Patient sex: M
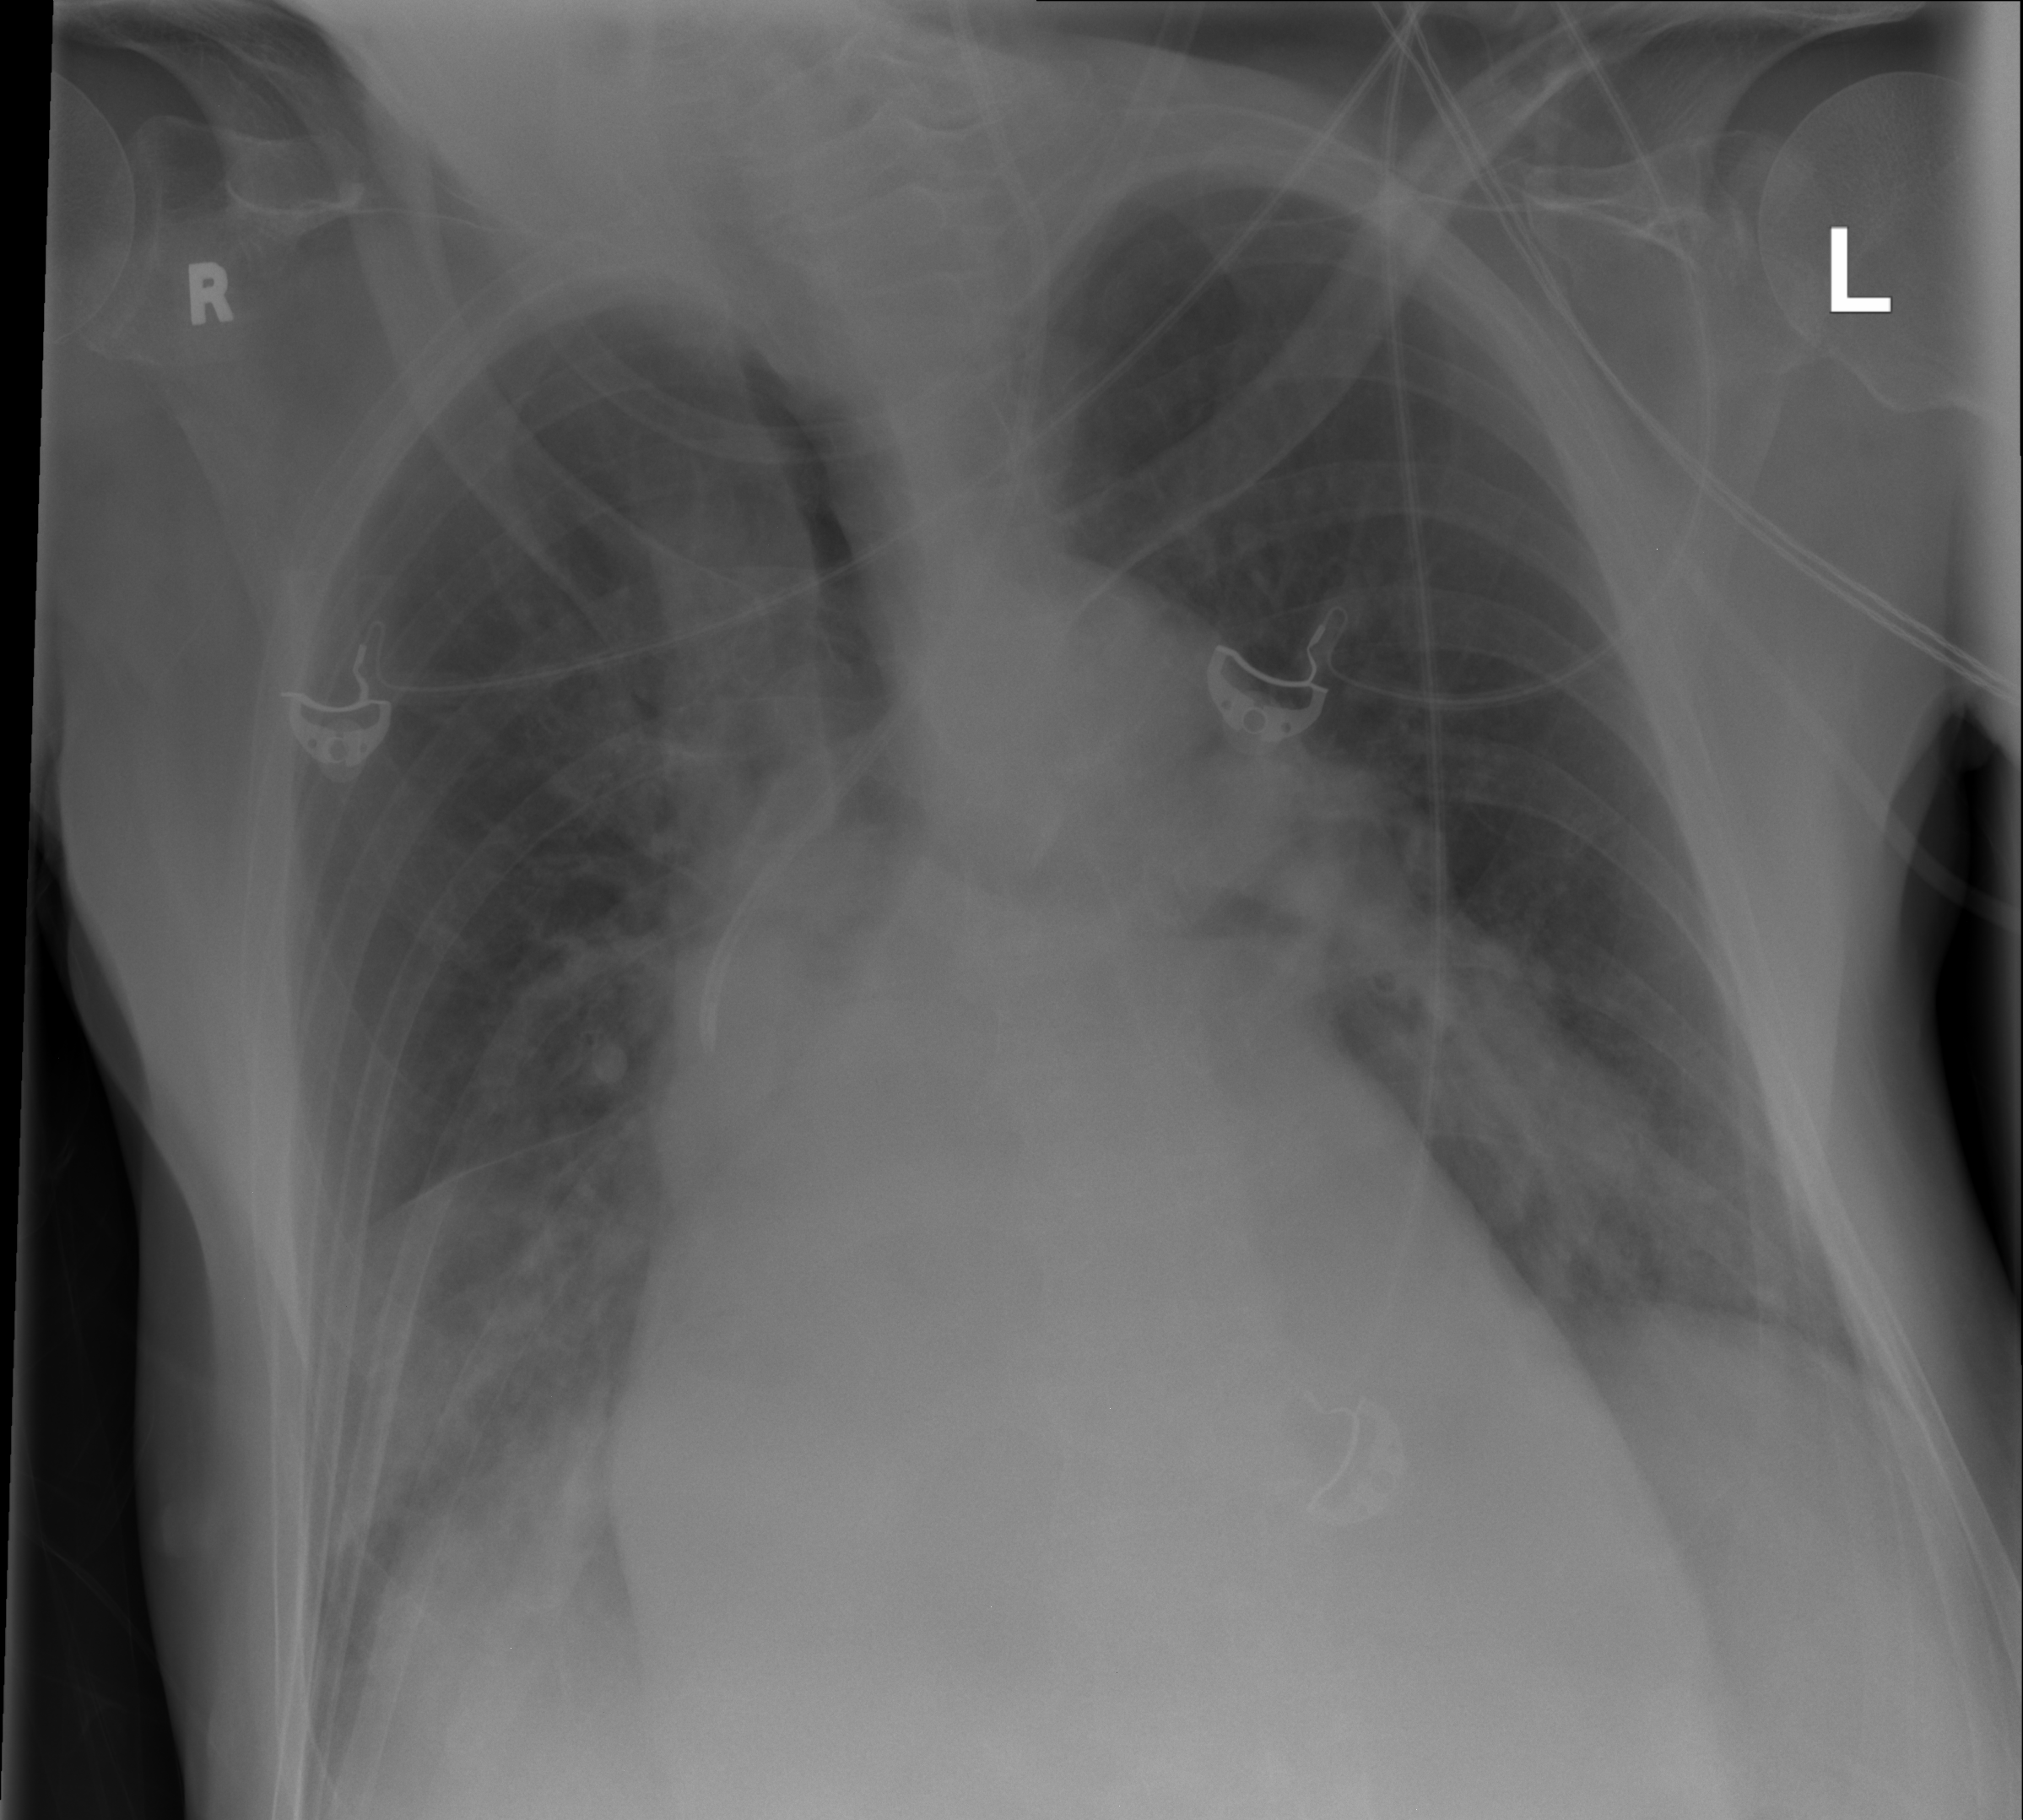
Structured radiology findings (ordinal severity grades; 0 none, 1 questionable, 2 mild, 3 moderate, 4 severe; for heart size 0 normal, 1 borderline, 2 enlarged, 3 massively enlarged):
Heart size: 2
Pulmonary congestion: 0
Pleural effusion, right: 0
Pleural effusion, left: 0
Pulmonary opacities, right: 3
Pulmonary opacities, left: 3
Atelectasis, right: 2
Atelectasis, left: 2